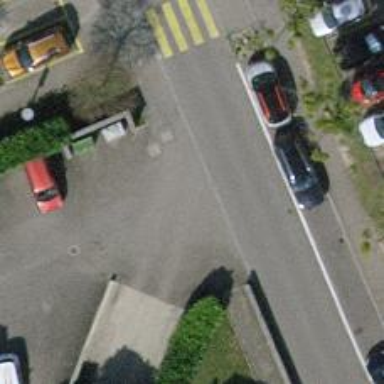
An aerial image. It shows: Parking aisle designated as service road.